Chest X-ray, AP view. Patient: 65 years old, sex F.
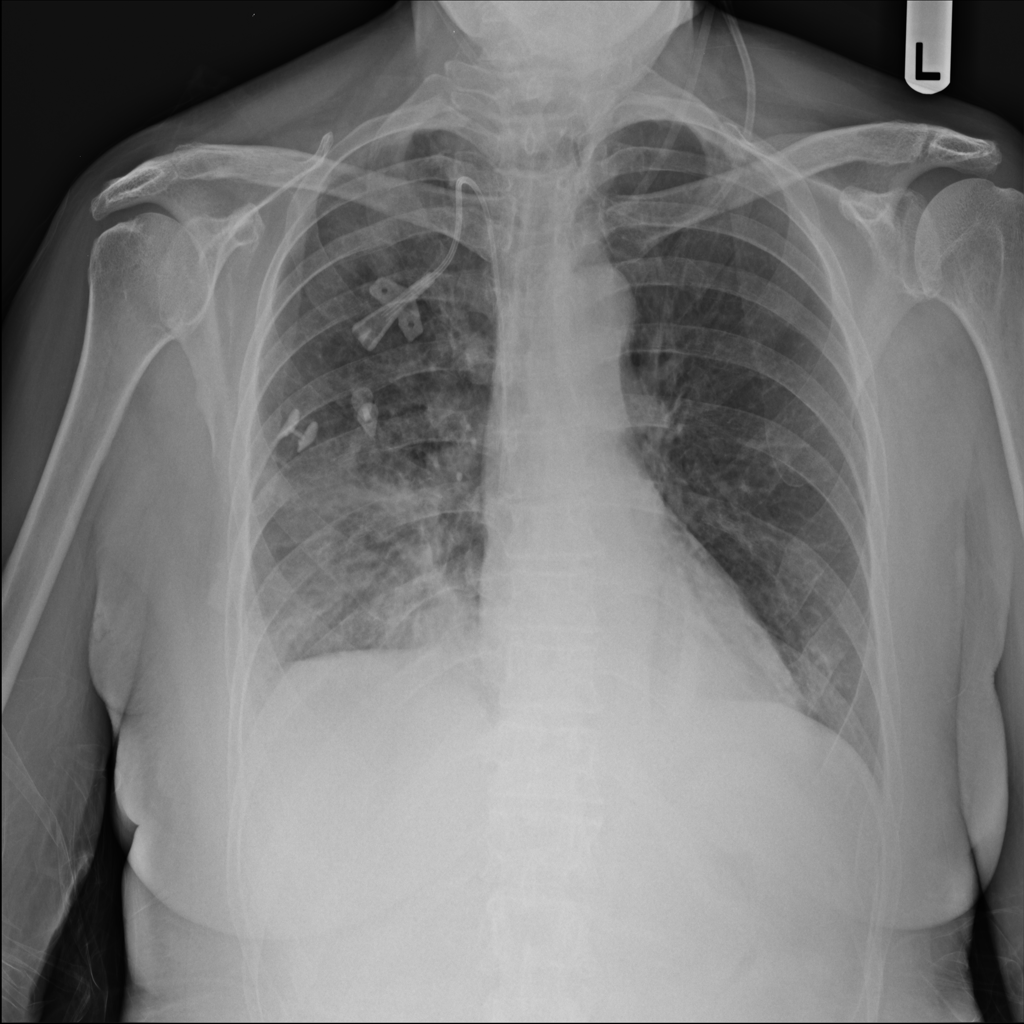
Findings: Infiltration